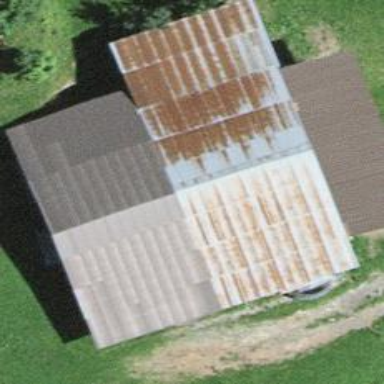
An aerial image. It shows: Rural barn.